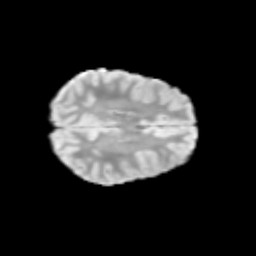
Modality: T2w
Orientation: axial
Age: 10
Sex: female
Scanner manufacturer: siemens
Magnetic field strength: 3 T
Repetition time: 3.8 s
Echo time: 0.07 s